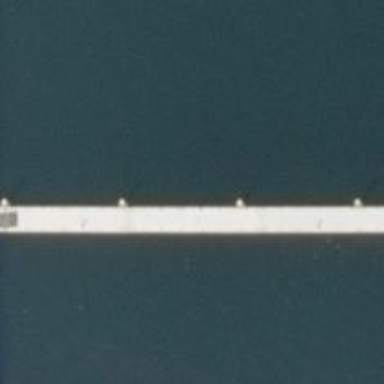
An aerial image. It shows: Man-made pier.